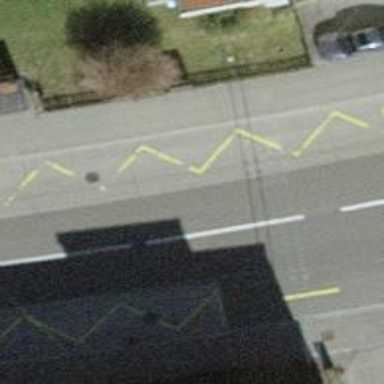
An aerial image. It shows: Public transport stop position for trolleybuses with trolley wires.